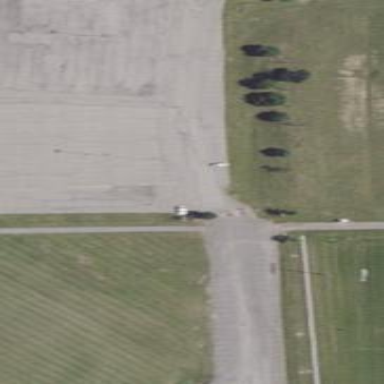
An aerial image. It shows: Parking area.